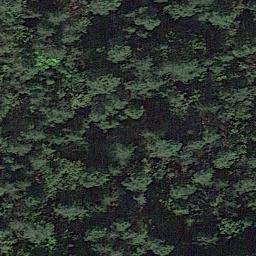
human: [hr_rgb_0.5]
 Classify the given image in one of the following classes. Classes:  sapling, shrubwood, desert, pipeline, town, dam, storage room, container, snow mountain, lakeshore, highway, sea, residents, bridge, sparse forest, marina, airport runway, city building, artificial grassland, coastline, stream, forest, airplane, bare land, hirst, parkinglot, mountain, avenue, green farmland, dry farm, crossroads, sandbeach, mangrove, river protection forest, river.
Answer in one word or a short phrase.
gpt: forest